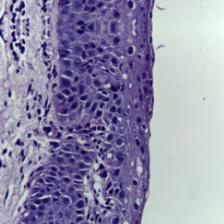
Diagnosis: Normal